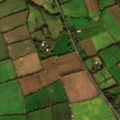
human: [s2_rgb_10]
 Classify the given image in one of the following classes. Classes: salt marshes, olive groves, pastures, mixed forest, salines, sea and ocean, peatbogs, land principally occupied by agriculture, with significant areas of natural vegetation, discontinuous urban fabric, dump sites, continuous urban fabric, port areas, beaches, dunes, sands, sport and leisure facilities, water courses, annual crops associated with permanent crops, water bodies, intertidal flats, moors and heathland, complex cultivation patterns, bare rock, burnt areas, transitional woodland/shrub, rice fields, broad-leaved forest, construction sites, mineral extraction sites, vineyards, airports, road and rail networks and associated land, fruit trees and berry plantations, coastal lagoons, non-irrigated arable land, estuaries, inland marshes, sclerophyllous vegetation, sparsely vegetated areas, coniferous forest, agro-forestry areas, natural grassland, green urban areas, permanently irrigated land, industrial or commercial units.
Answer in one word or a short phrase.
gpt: non-irrigated arable land, pastures